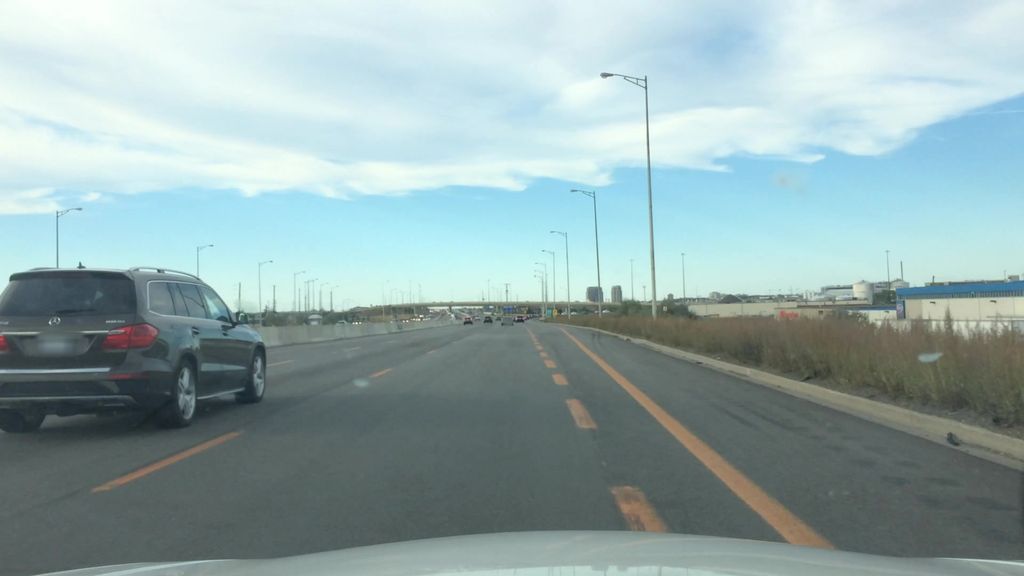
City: toronto